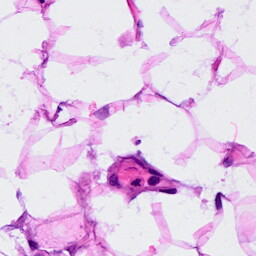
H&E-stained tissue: Breast